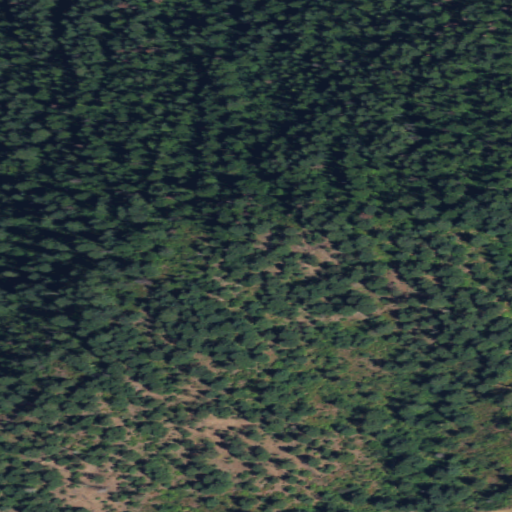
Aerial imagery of mountain in Washington named Benson Peak containing evergreen forest and shrub